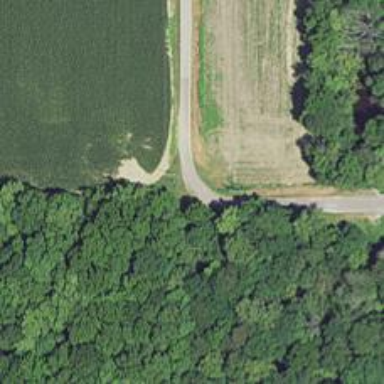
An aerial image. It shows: Unclassified road.